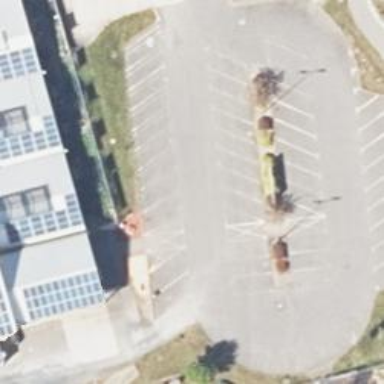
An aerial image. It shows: Parking area with surface.